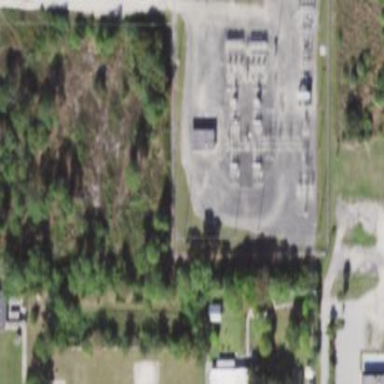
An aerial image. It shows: Outdoor distribution level power substation.